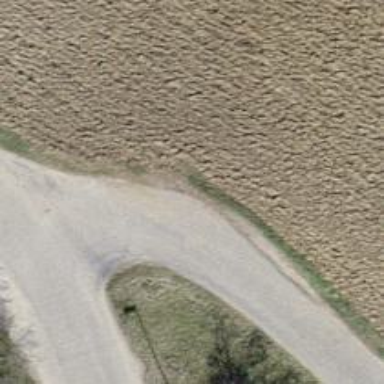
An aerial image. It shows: Well-maintained track road of grade 1.